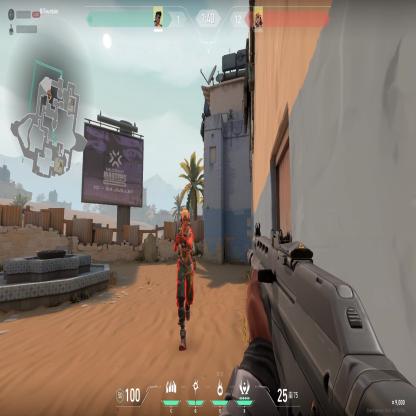
Label: enemy